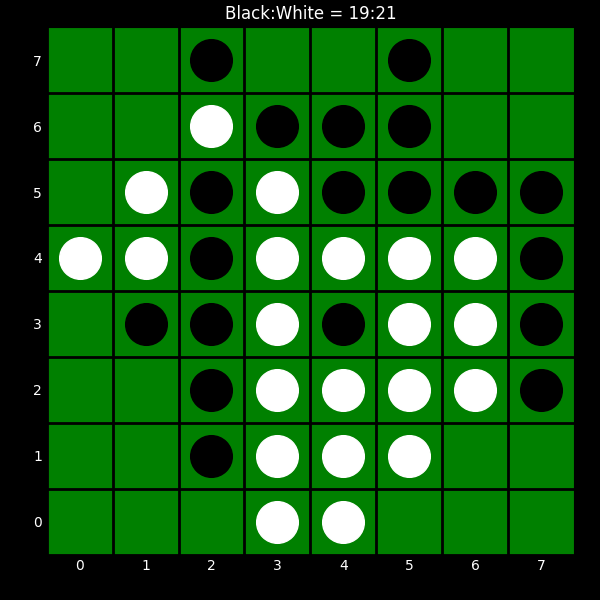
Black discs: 19
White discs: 21